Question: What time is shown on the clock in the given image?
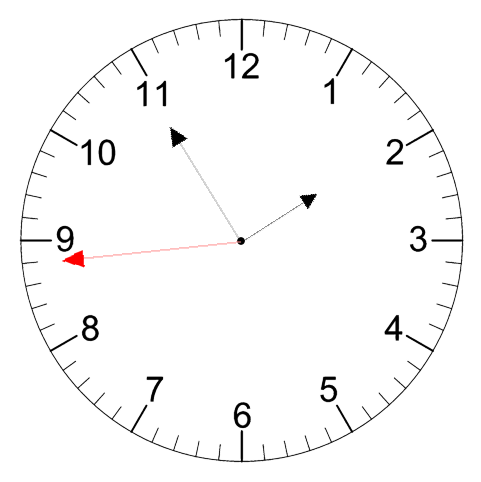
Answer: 01:54:44